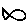
Label: fish